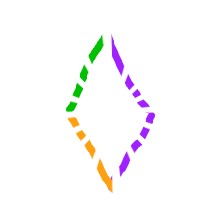
Shape: rhombus